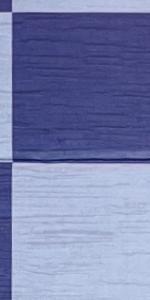
Label: Empty